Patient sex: M
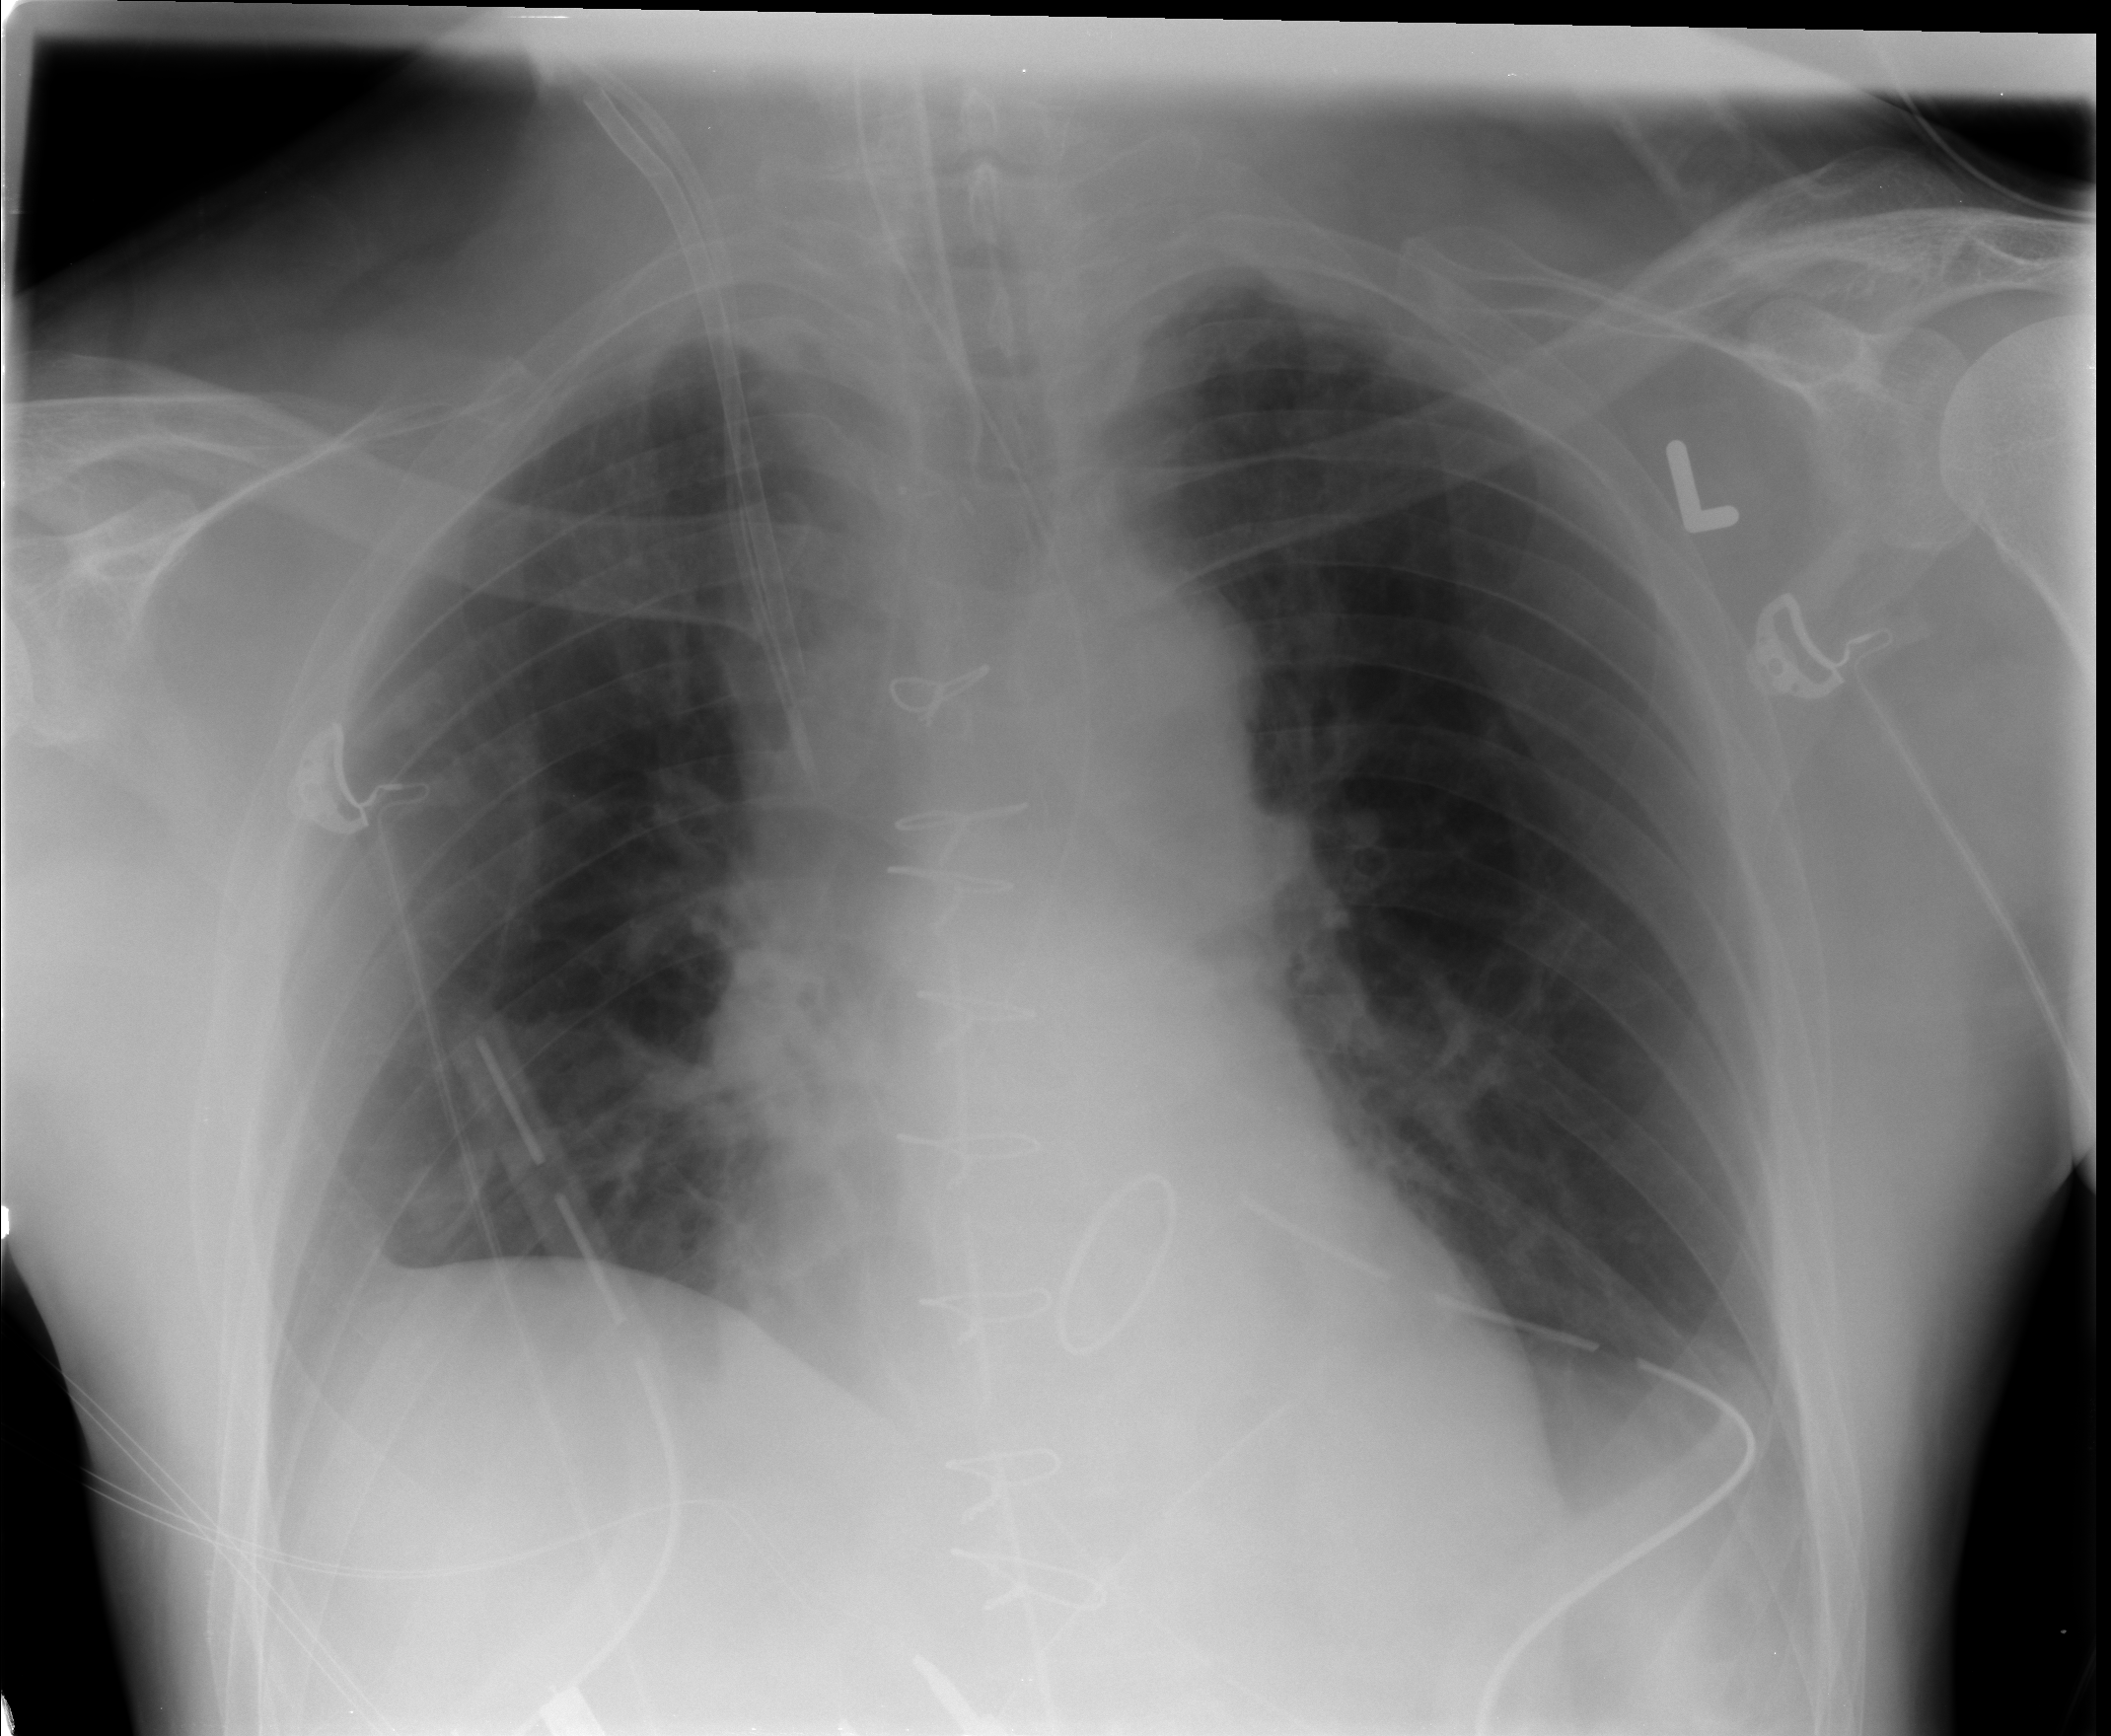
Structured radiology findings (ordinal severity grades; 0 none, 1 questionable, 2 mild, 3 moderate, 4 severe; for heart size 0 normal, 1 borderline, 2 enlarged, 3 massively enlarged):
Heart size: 0
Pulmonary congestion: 0
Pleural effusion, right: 2
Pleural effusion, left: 0
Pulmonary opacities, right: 0
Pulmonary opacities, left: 0
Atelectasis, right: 2
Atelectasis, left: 0